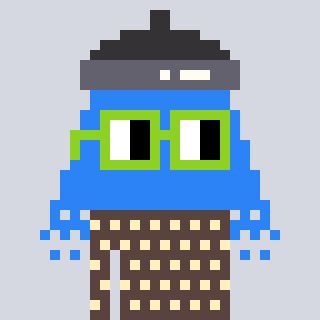
a pixel art character with square light green glasses, a shower-shaped head and a darkbrown-colored body on a cool background